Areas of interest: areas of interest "Sun Yat-sen Memorial Park South Gate Parking Lot"
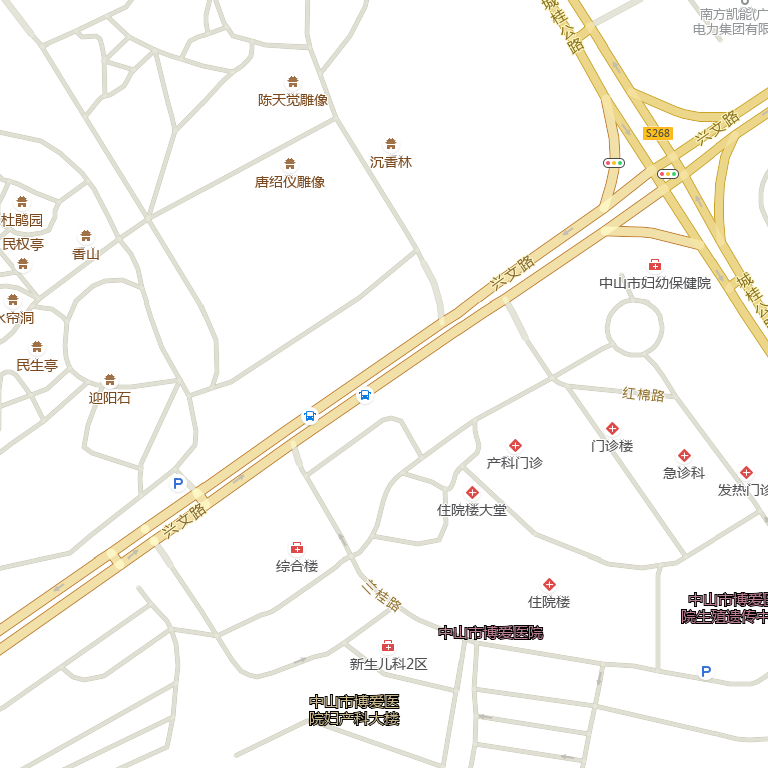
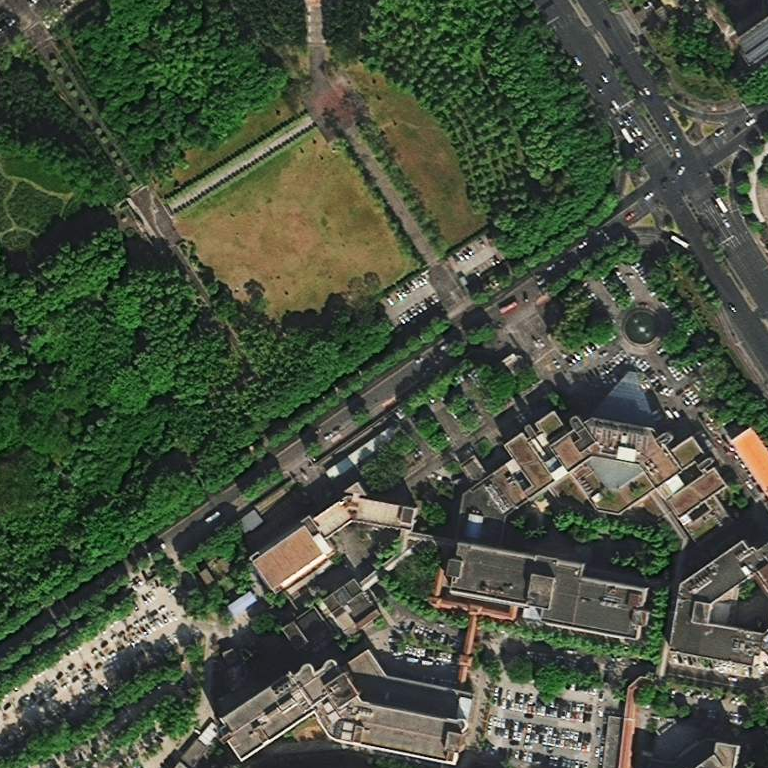